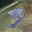
Label: 3